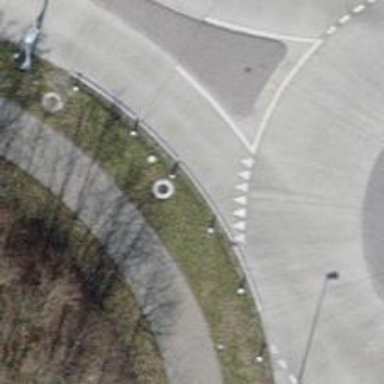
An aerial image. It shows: Road with "give way" sign.